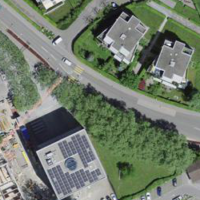
EUNIS habitat code: 54
Species observed at this site:
Fragaria vesca
Lysimachia nummularia